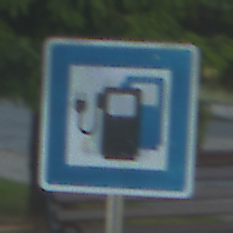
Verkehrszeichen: LadestationFuerElektrofahrzeuge
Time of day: SunriseSunset
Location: Outdoor (Suburban)
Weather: PartlyCloudy
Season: NotSpecified
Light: Natural